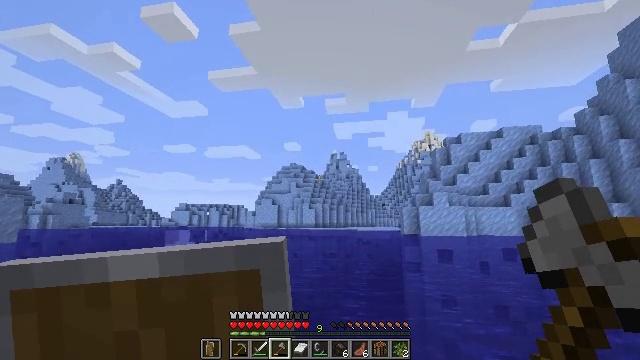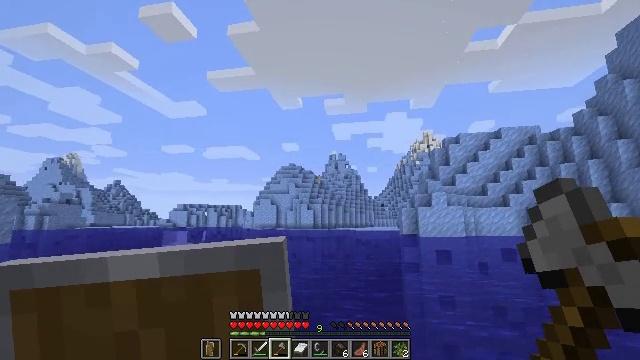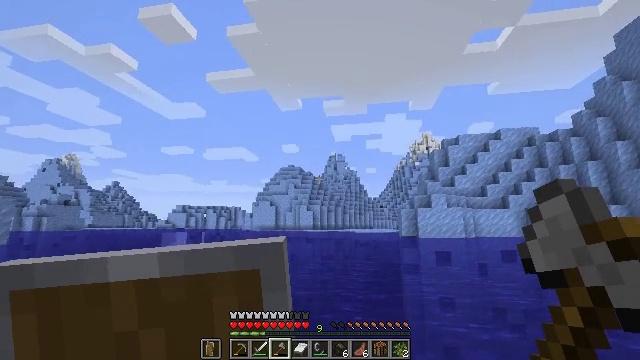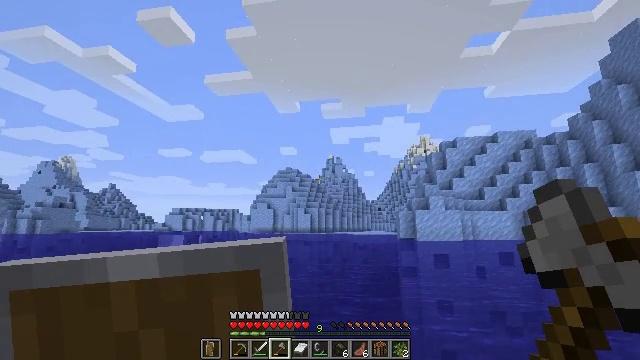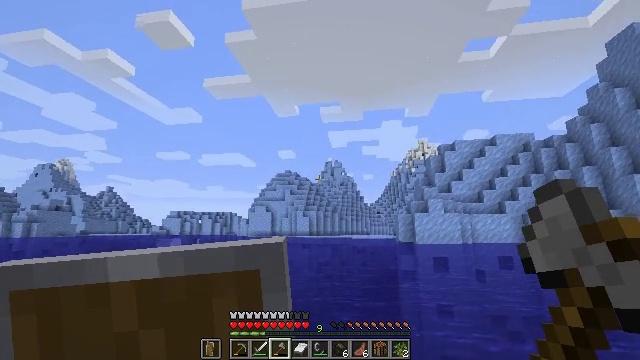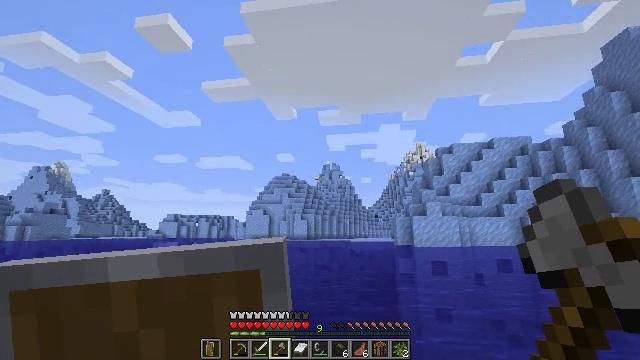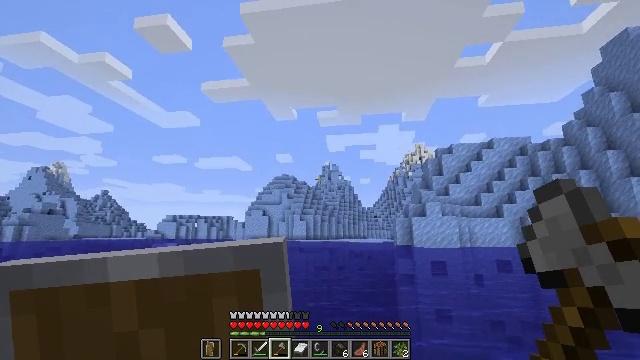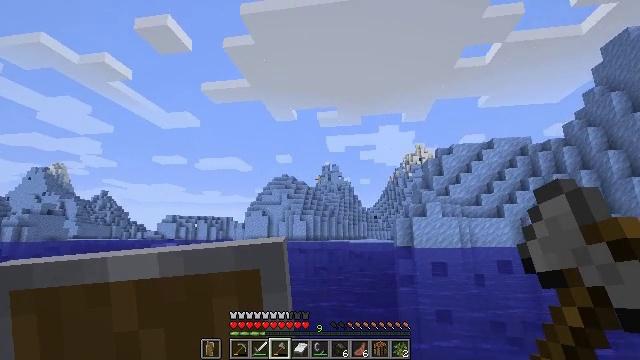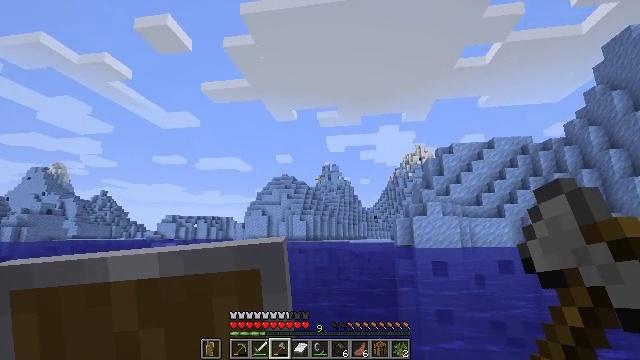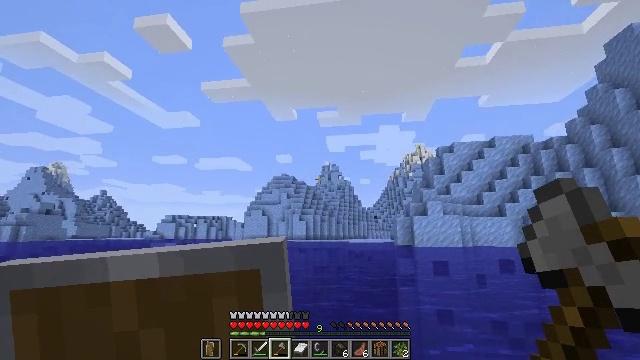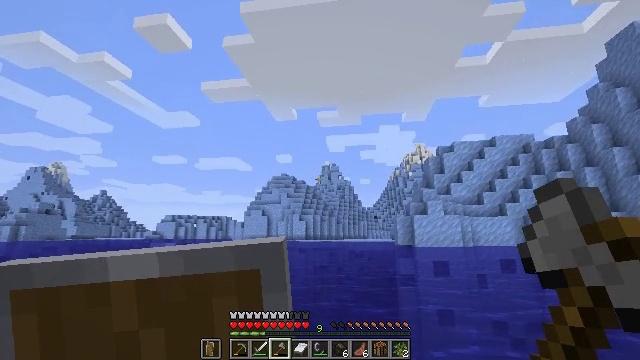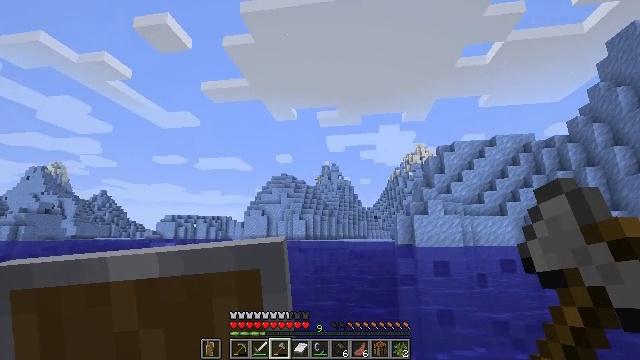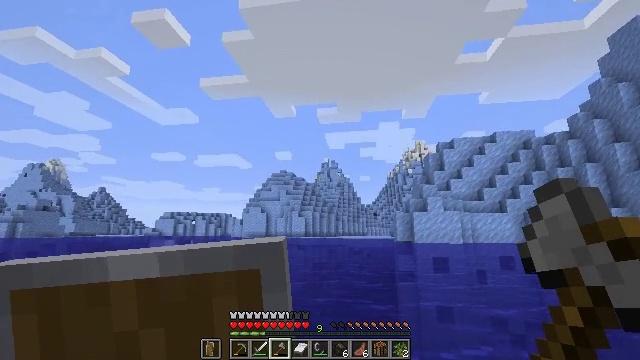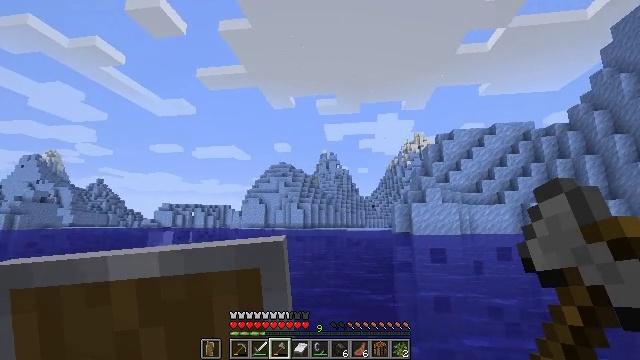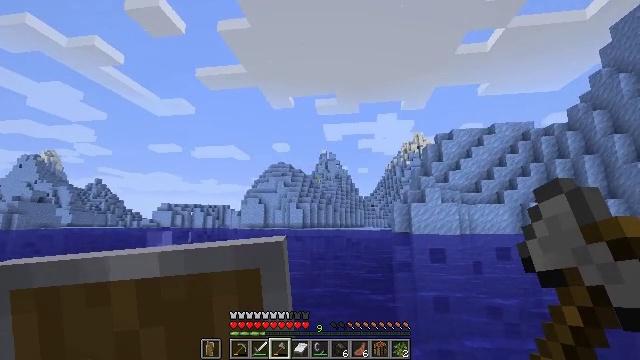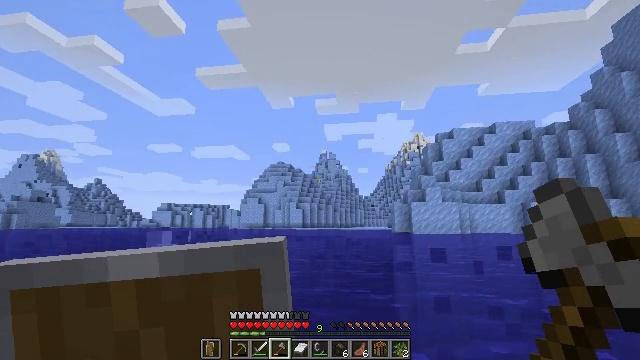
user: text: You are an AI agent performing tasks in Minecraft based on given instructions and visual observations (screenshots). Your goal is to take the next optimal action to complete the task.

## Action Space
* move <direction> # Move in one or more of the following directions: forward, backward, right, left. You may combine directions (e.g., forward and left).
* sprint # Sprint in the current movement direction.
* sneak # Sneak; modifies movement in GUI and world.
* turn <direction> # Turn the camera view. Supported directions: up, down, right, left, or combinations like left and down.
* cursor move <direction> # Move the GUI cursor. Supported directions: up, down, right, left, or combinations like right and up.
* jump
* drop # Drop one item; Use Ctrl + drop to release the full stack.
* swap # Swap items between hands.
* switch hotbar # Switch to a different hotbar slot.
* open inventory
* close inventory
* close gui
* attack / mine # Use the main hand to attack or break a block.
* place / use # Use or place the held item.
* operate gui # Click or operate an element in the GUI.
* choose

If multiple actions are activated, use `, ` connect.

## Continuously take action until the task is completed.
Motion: motion action
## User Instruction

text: Acquire packed ice by mining.
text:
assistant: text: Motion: move forward, sprint
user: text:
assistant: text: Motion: move forward, sprint
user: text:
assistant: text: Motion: move forward, sprint
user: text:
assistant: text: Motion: move forward, sprint
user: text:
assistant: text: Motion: move forward, sprint
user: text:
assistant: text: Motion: move forward, sprint
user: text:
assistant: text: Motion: move forward, sprint
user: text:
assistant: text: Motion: move forward, sprint
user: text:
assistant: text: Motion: move forward, sprint
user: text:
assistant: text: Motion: move forward, sprint
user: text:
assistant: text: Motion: move forward, sprint
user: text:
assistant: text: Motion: move forward, sprint
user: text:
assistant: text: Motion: move forward, sprint, turn down
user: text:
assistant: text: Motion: move forward, sprint
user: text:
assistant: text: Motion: move forward
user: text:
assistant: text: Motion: move forward, sprint
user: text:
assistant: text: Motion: move forward, sprint
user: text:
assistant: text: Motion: move forward, sprint
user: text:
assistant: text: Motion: move forward, sprint
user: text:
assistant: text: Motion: move forward, sprint
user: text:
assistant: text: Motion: move forward, sprint
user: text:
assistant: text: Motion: move forward, sprint
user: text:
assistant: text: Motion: move forward, sprint
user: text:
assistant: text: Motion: move forward, sprint
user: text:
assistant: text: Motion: move forward, sprint
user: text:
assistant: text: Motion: move forward, sprint
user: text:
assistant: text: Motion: move forward, sprint
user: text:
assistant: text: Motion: move forward, sprint
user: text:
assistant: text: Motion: move forward, sprint
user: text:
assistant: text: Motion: move forward, sprint